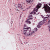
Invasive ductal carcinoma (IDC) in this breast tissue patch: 0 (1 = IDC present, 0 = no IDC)